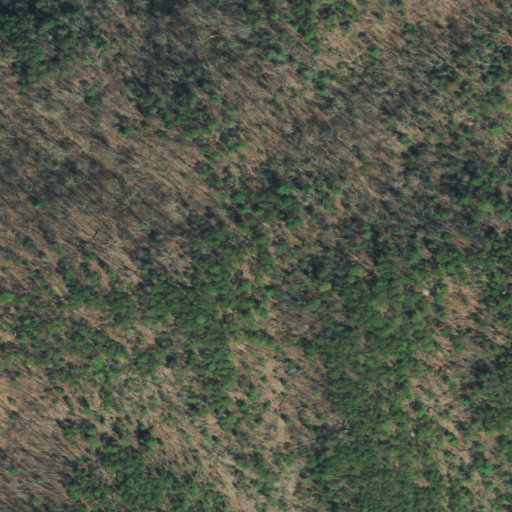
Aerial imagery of plain(s) in Tennessee named Grassy Flats containing deciduous forest, mixed forest, and evergreen forest